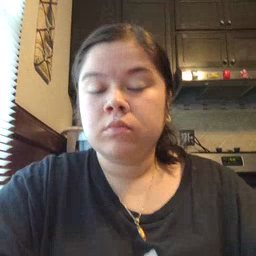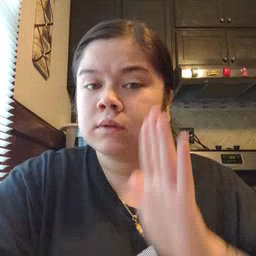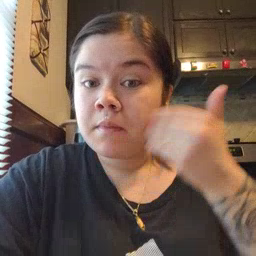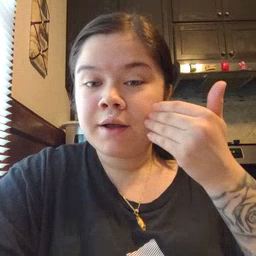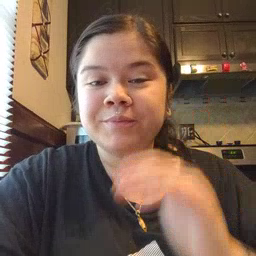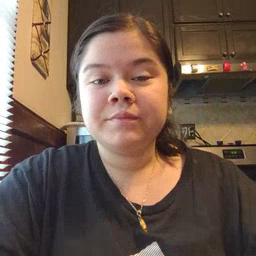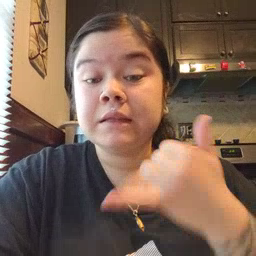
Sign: smile